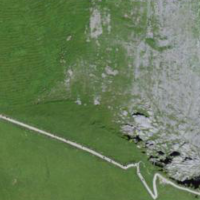
EUNIS habitat code: 26
Species observed at this site:
Clinopodium alpinum
Campanula thyrsoides
Aglais urticae
Allium victorialis